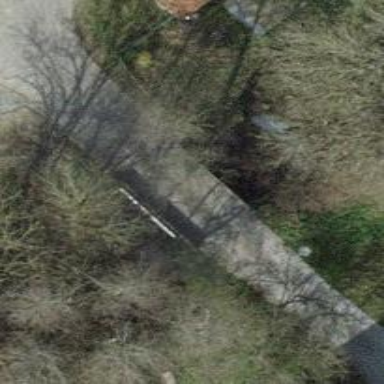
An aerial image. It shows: Unclassified road on concrete bridge.